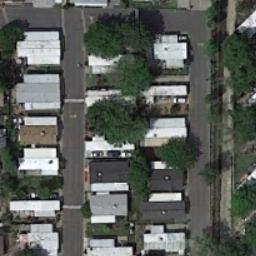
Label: mobile_home_park